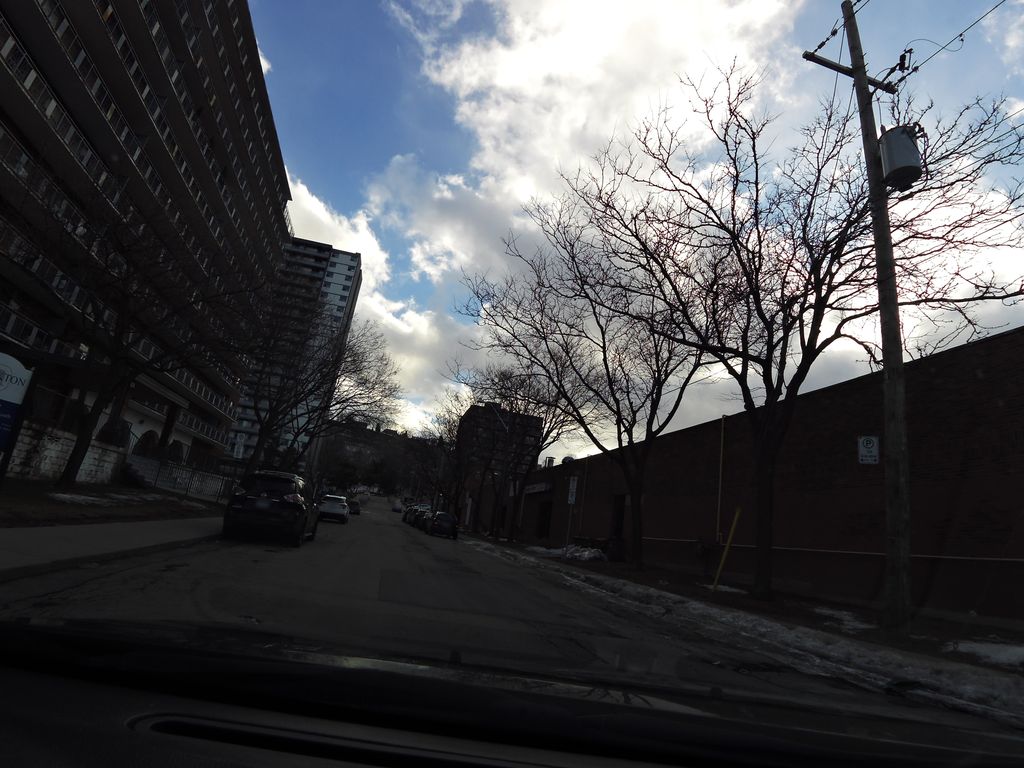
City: hamilton